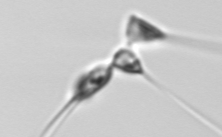
Label: Asterionellopsis_glacialis